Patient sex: M
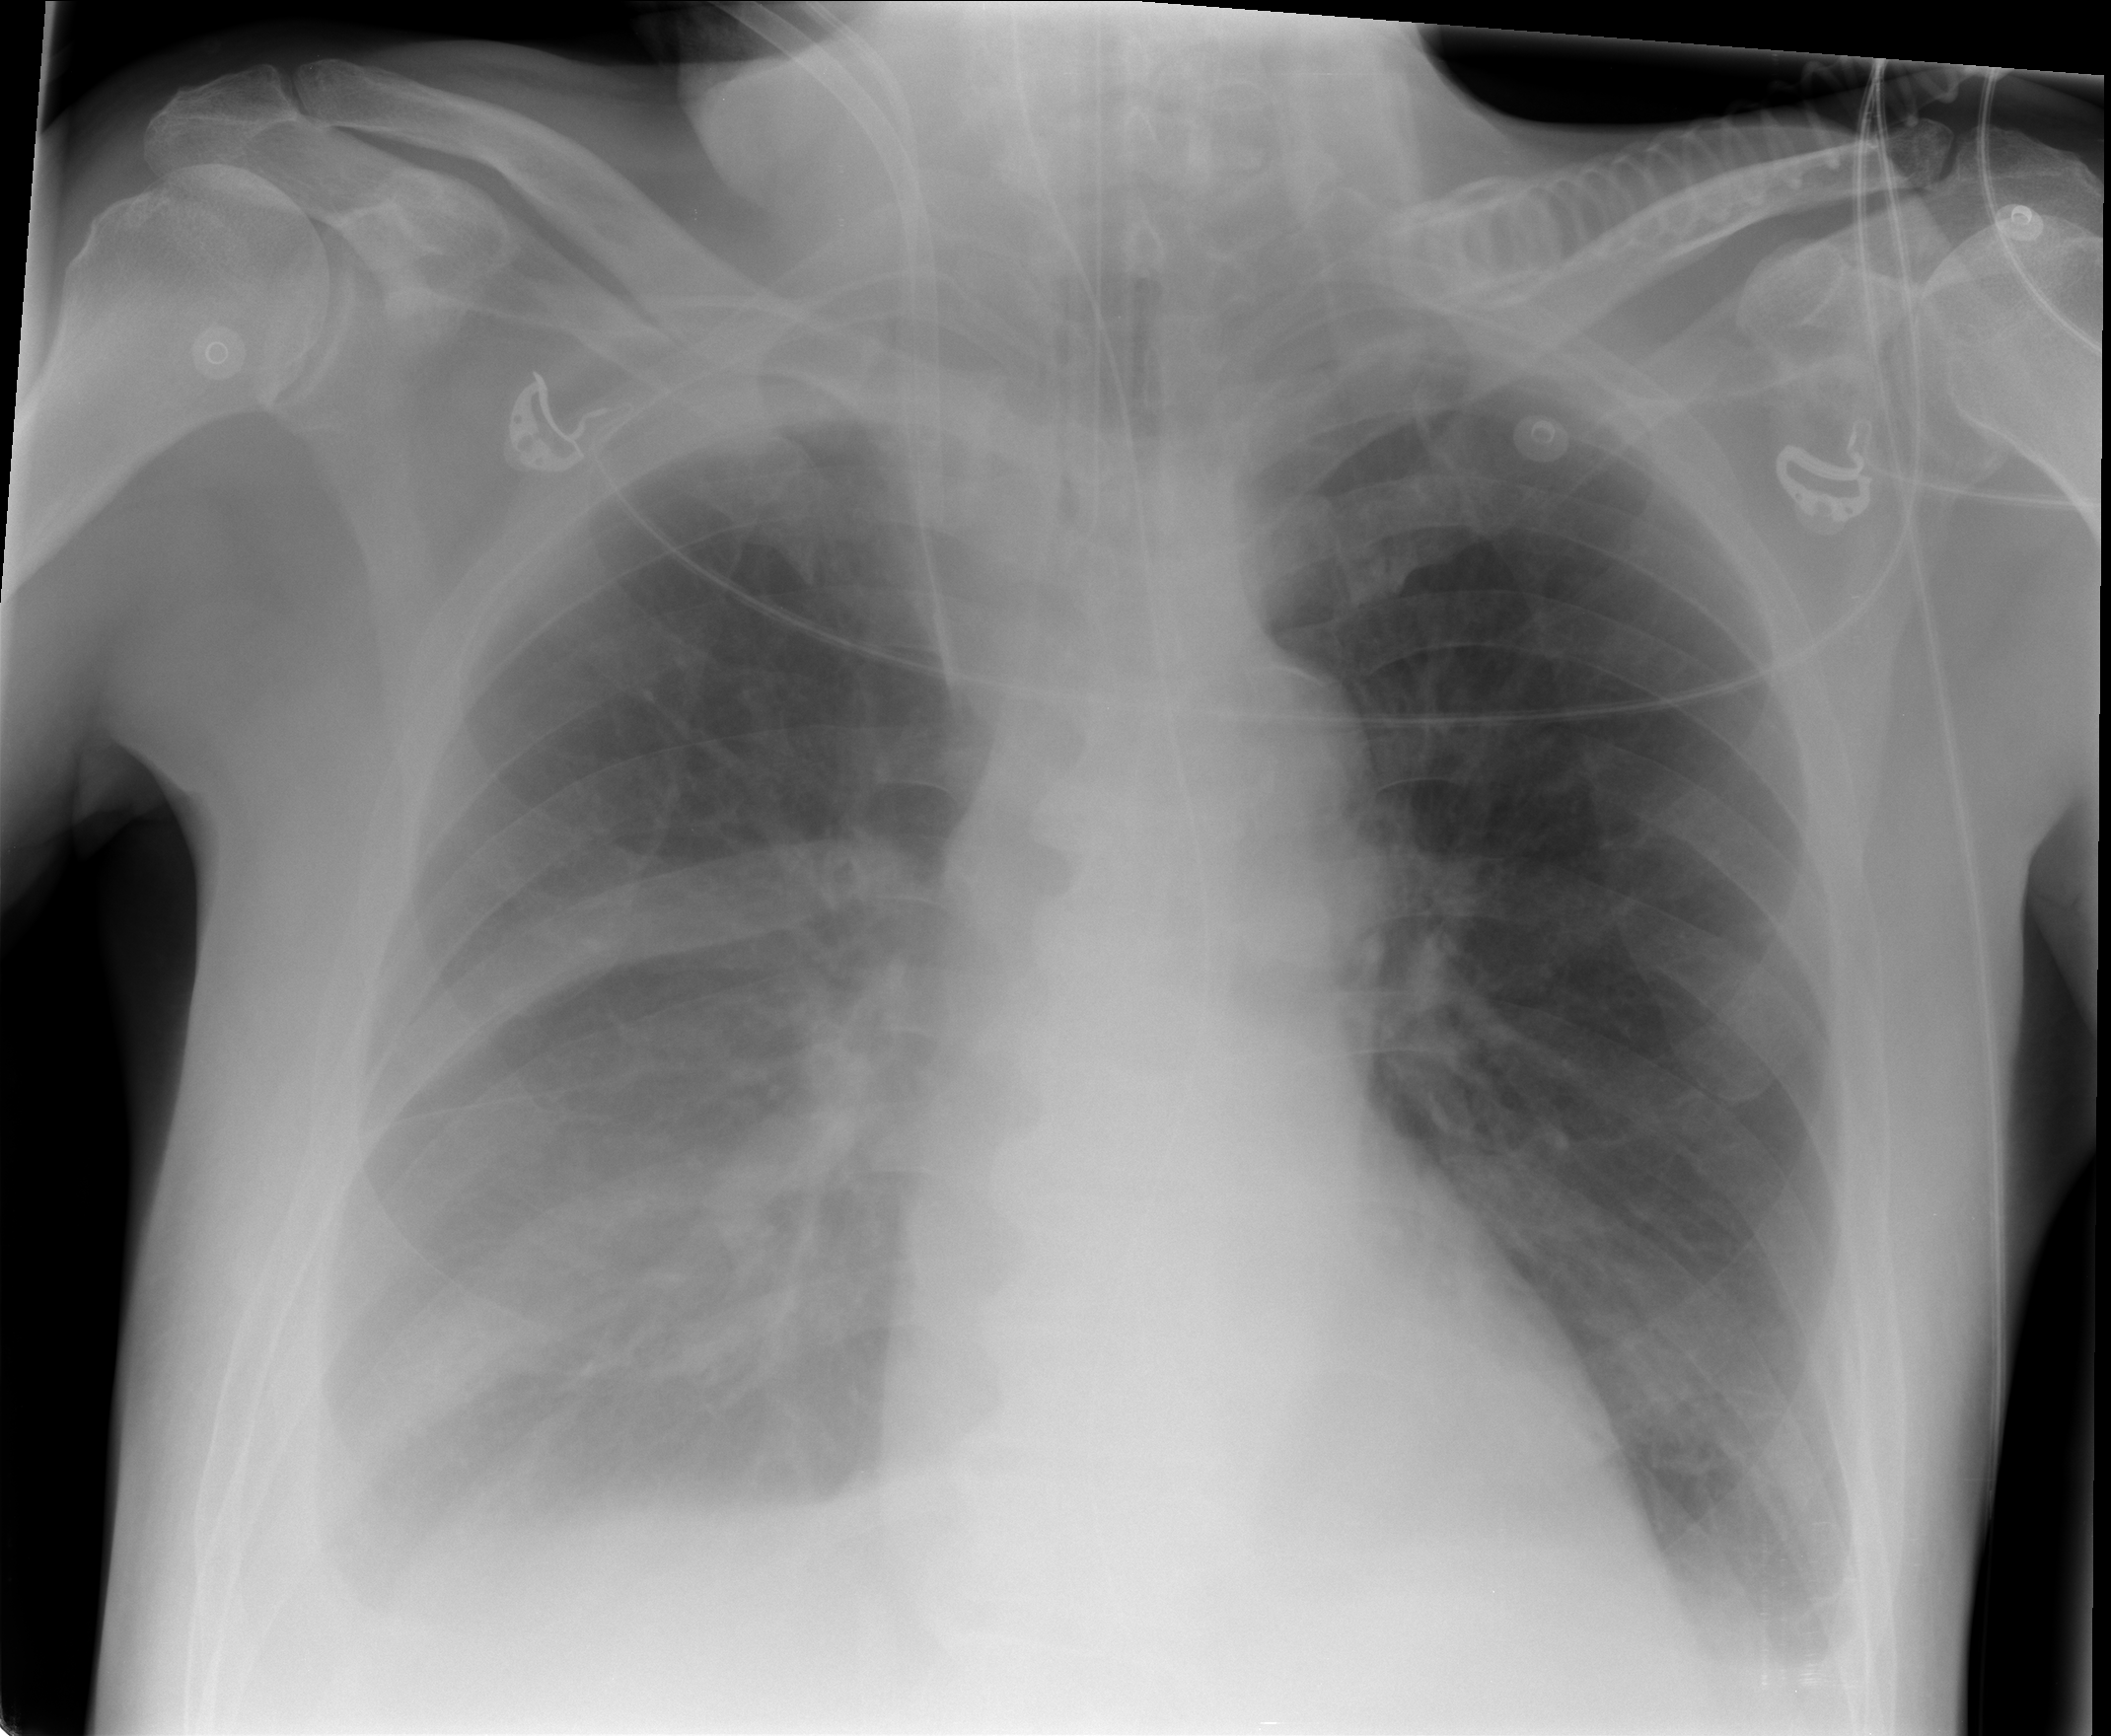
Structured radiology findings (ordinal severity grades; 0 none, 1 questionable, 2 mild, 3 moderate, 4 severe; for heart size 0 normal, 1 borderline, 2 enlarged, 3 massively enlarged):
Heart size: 0
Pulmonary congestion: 2
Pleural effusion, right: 3
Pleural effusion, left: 2
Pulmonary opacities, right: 0
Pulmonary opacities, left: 0
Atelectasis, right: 3
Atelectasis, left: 2